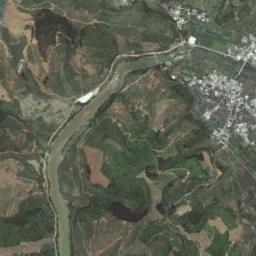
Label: river